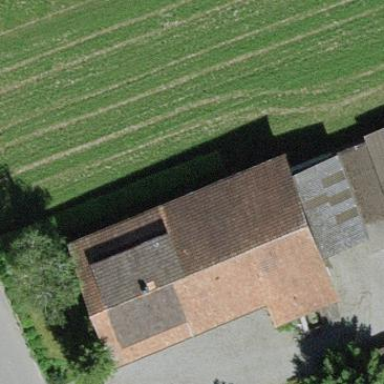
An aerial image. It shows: Farm building.